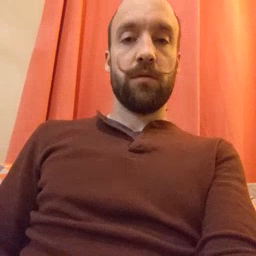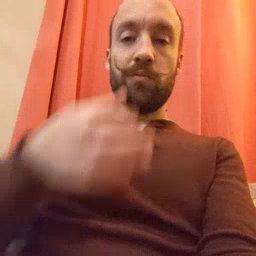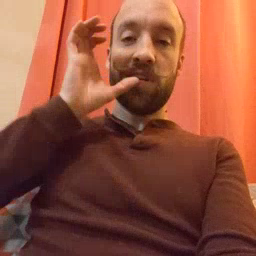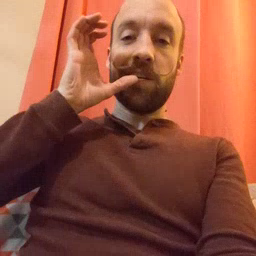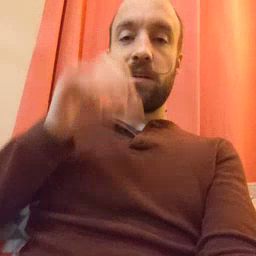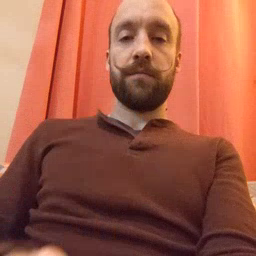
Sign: drink